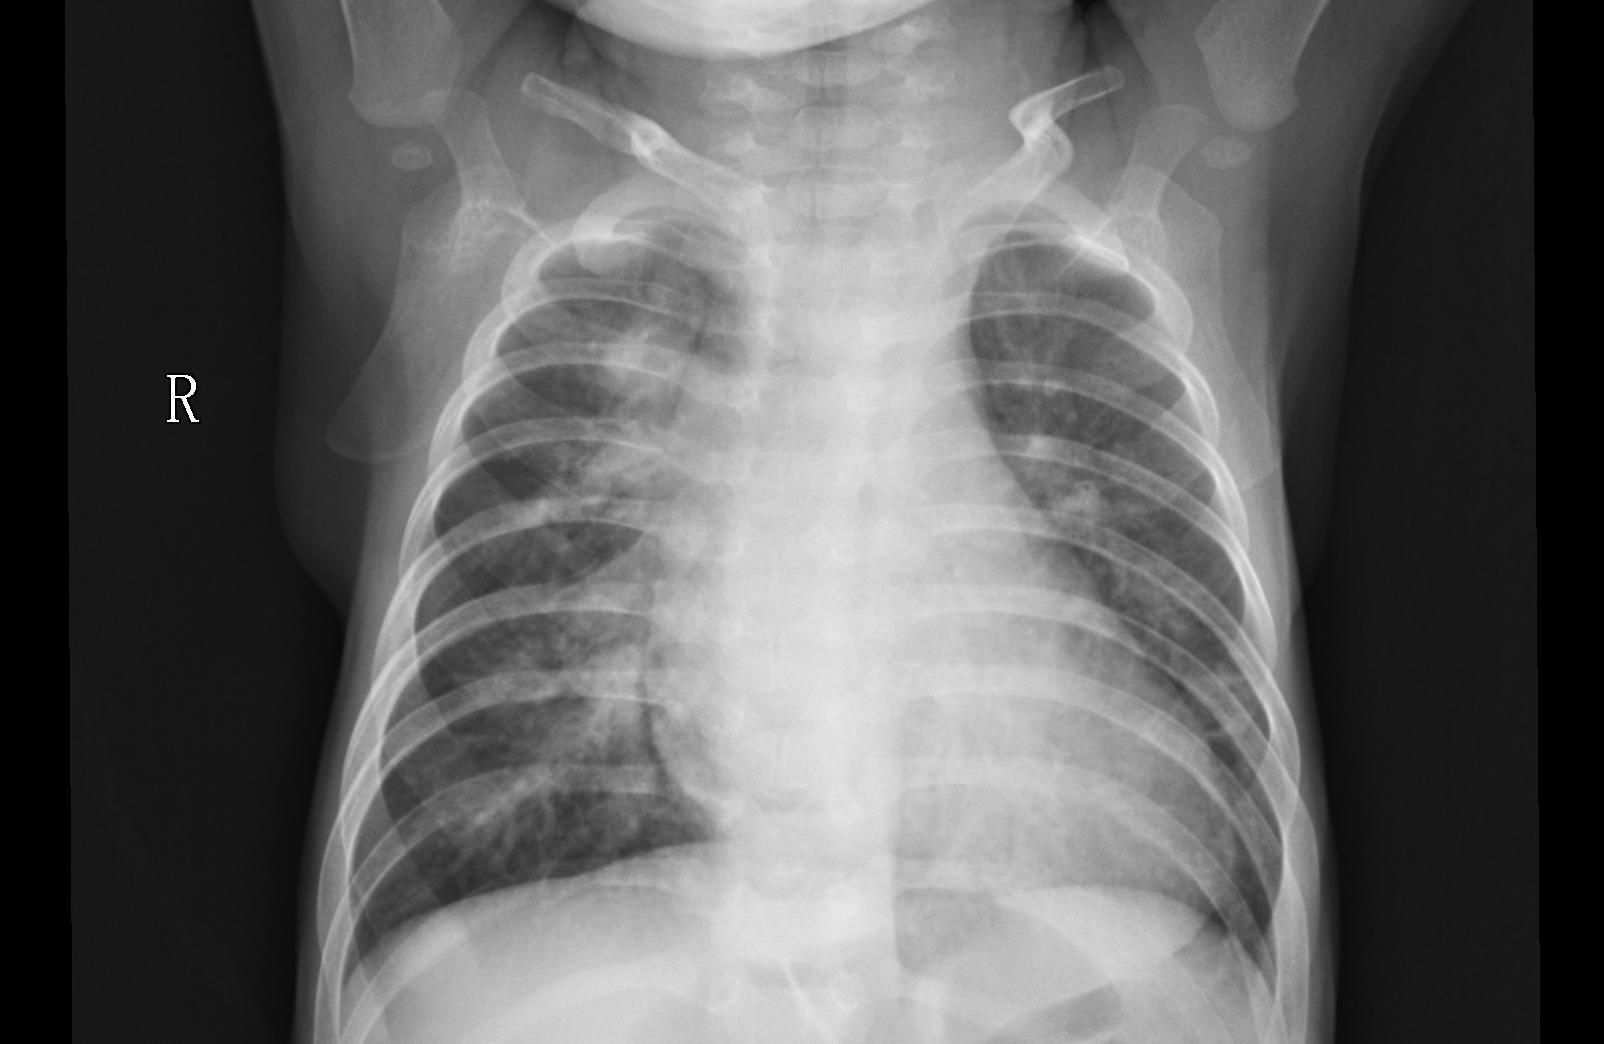
Diagnosis: PNEUMONIA